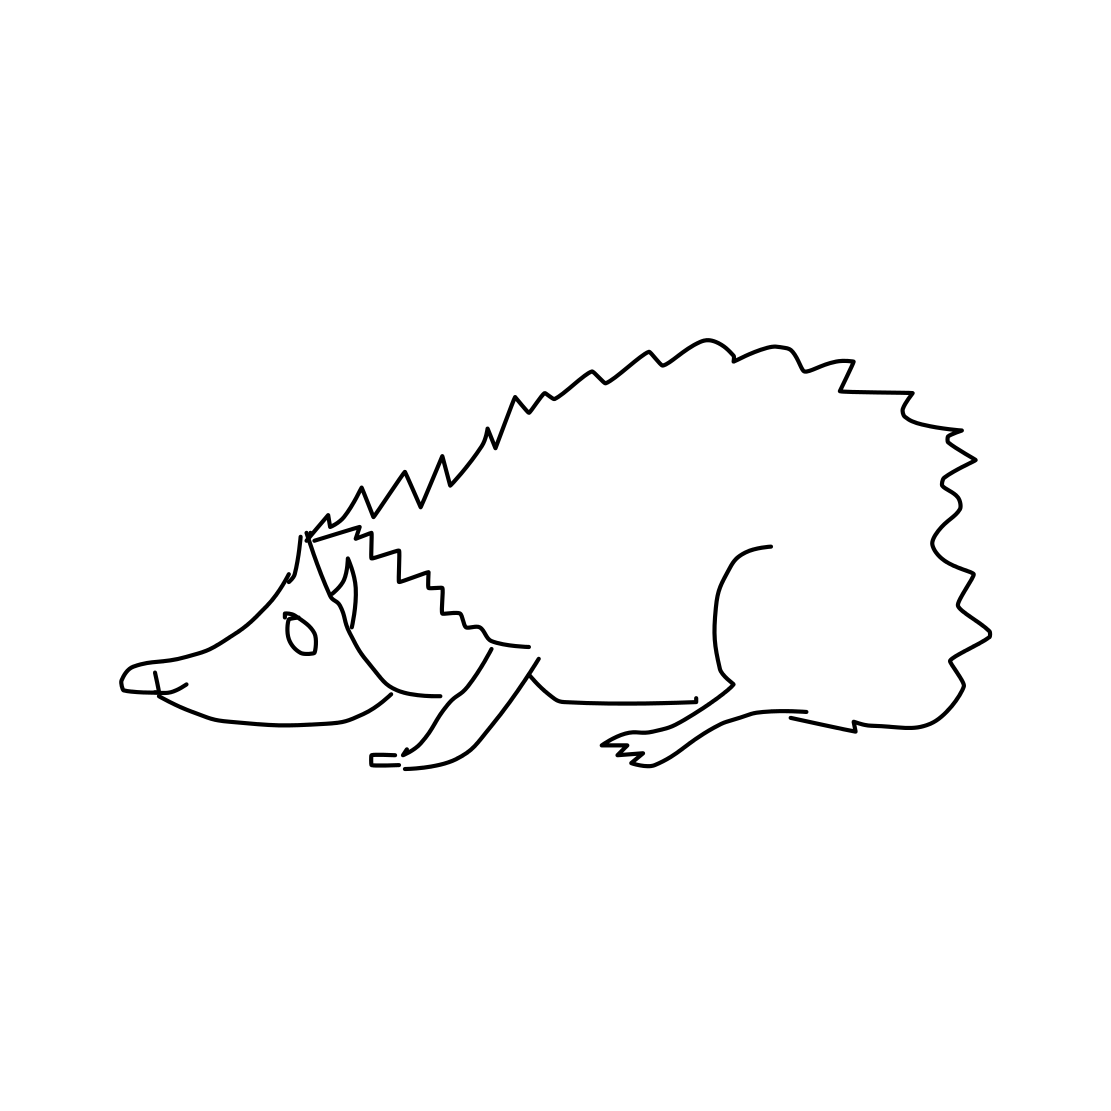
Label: hedgehog